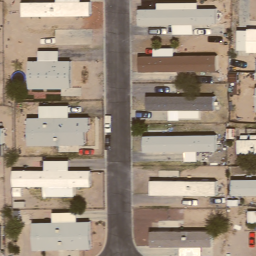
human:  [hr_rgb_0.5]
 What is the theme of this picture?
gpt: mobile home park

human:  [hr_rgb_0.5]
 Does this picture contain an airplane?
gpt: no

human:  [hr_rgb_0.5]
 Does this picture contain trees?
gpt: yes

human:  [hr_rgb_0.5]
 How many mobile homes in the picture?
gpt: eleven

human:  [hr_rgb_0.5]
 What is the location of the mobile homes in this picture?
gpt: left and right